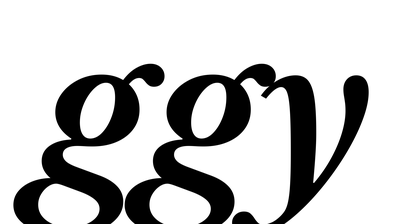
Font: LibreCaslonText-Italic_SemiBold_Italic